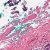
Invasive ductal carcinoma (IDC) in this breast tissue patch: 0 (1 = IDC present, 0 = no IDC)